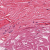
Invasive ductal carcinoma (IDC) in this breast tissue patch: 0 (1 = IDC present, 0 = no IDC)